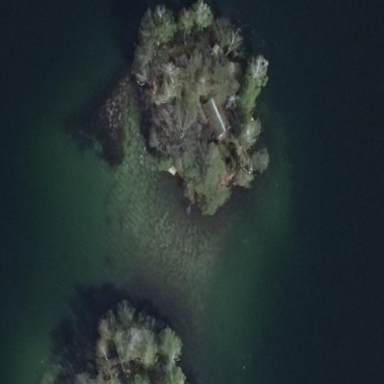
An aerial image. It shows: Mixed leaf-type forest on islet.